Question: I'm trying to send a string from a server that has a default character encoding of to a client that has a default character encoding of via a and .
When I run the client below, I'm not getting my original value of 141 back, despite even my attempts at converting the String using .
As a control test, I've tried running both these classes in Eclipse and enforcing that both use UTF-8 as their default encoding system via the dialogue below-- and I've observed that when both clients are using UTF-8, the output is successfully interpreted on the client's end.
: It looks like I'm able to stream bytes and recover the initial format, but in order to do so, I would have to know the encoding being used on the server. Is there not some kind of library that would be useful in this situation? I would much rather not be forced to transmit data in the form of byte arrays.

Server:
'''
import java.io.OutputStreamWriter;
import java.io.PrintWriter;
import java.net.ServerSocket;
import java.net.Socket;
//Runs on a server with default character encoding of UTF-8
public class TestServer {
public static void main(String[] args) throws Exception {
PrintWriter writer = null;
ServerSocket serverSocket = null;
try {
int x = 141;
String s = "#" + (char)x;
serverSocket = new ServerSocket(5555);
Socket clientSocket = serverSocket.accept();
writer = new PrintWriter(
(new OutputStreamWriter(clientSocket.getOutputStream())), true);
System.out.println((int)s.charAt(1));
writer.write(s);
} catch(Exception e) {
e.printStackTrace();
} finally {
writer.close();
serverSocket.close();
}
}
}
'''
---
Client:
'''
import java.io.BufferedReader;
import java.io.InputStreamReader;
import java.net.Socket;
import java.nio.ByteBuffer;
import java.nio.CharBuffer;
import java.nio.charset.Charset;
import java.nio.charset.CharsetDecoder;
//Runs on a server with default character encoding of windows-1252
public class TestClient {
public static void main(String[] args) throws Exception {
Socket s = new Socket("localhost", 5555);
BufferedReader reader = new BufferedReader(new InputStreamReader(s.getInputStream()));
String string = reader.readLine();
System.out.println((int)string.charAt(1)); //prints 194 when it was 141 on the other end
//Charset.defaultCharset returns windows-1252
CharsetDecoder decoder = Charset.defaultCharset().newDecoder();
CharBuffer buffer = decoder.decode(ByteBuffer.wrap(string.getBytes()));
String convertedString = buffer.toString();
System.out.println((int)convertedString.charAt(1)); //still prints 194
String convertedString2 = new String(string.getBytes(), "UTF-8");
System.out.println((int)convertedString2.charAt(1)); //prints 65533 ??
s.close();
}
}
'''
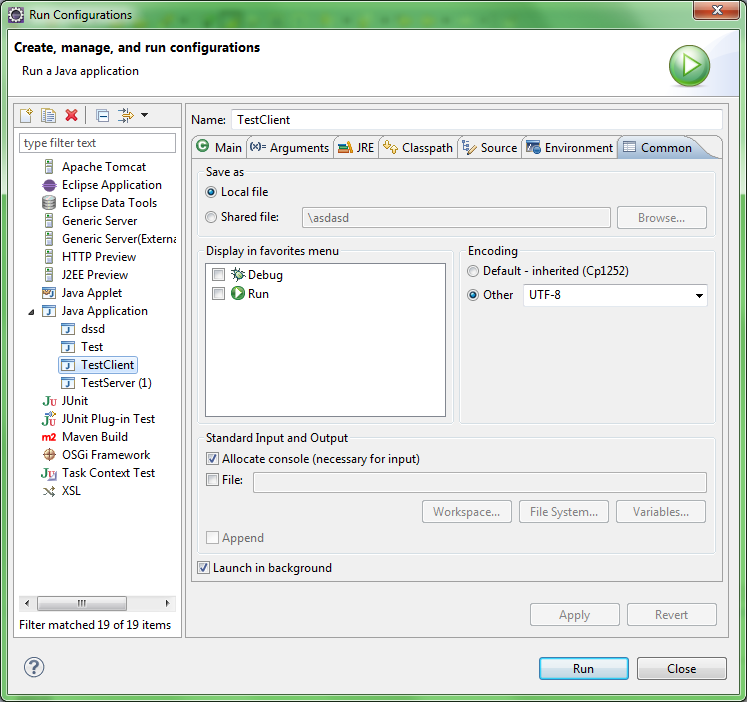
Answer: I discovered that there are OutputStreamWriter and InputStreamReader constructors that take character sets as a parameter. This is the solution I went with:
On the sender:
'''
out = new PrintWriter(
new BufferedWriter(new OutputStreamWriter(
socket.getOutputStream(), "UTF-8")), true);
'''
On the receiver:
'''
in = new BufferedReader(new InputStreamReader(socket.getInputStream(), "UTF-8"));
'''